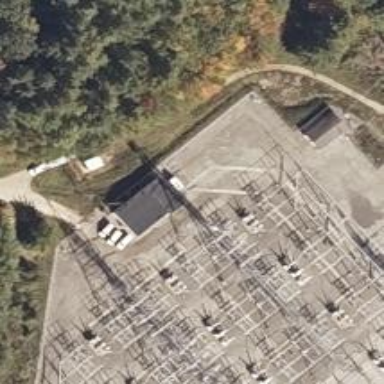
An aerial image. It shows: Switch for power supply.